Interaction volume radius: 5 \u00c5
Interaction volume height: 10 \u00c5
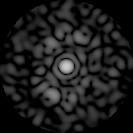
Disorder parameter: 0.7886